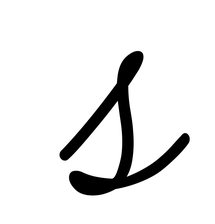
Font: MeowScript-Regular